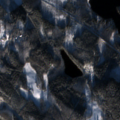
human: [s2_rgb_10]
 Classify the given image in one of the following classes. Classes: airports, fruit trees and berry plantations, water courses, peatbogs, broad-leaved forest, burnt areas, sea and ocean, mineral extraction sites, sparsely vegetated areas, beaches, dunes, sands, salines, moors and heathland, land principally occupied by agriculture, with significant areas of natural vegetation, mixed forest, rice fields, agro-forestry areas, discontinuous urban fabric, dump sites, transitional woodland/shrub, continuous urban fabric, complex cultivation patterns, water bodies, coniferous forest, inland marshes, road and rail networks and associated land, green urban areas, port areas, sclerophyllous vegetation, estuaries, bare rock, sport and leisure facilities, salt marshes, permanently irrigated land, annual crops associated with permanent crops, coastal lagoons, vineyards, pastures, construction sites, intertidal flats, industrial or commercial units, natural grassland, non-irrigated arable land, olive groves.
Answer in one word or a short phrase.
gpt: mixed forest, water bodies